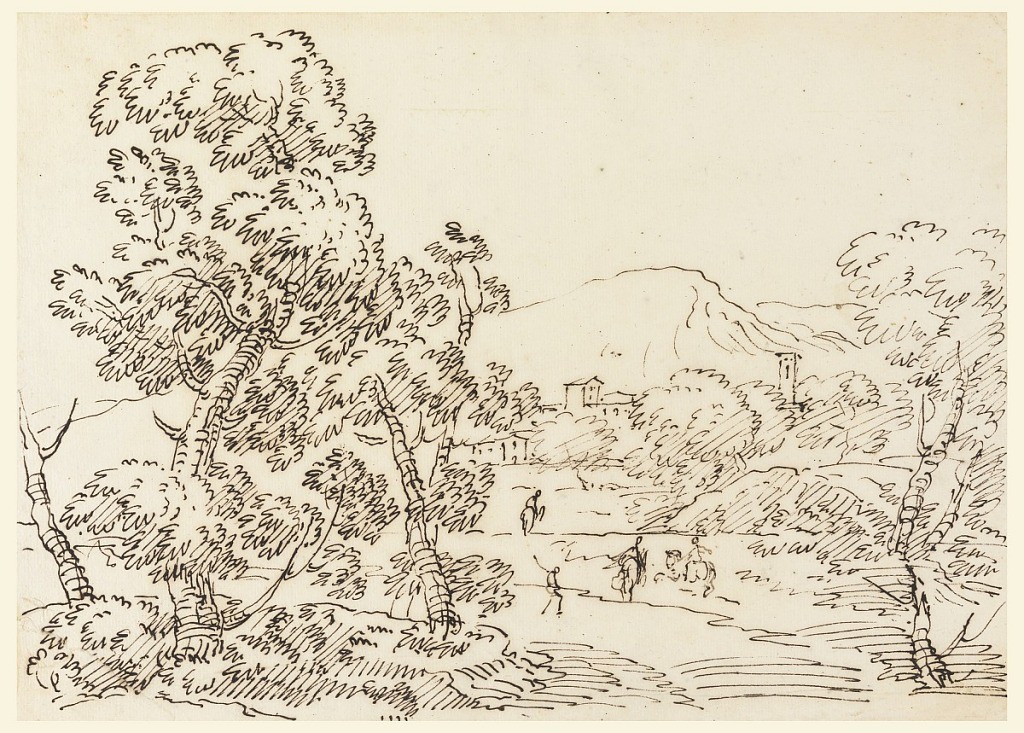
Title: Wooded Landscape
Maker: Carlo Marchionni, Italian, 1702–1786
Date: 1750–1770
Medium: Pen and ink on paper
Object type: Drawing
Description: Riders cross a brook toward a village, which is partly viable behind and above trees.